Current action and preconditions to check: trajectory_clear

Your task: For each precondition in the list above, predict whether it will hold at this action.

Consider the current scene as observed from the mobile robot's camera, and analyze the predicted future states of all dynamic agents (e.g., people, animals, vehicles, or any moving entities) within the NEXT SECOND.

IMPORTANT: Only answer "very likely" if you are absolutely certain—based on strong, clear evidence—that a dynamic agent will violate the precondition in the predicted future state. Do NOT answer "very likely" for unlikely, ambiguous, or low-probability risks.

Ask yourself for each precondition: Is there a high probability, with clear and convincing evidence, that the predicted future states of any dynamic agent will interfere with the predicted future state of the currently executing action within the NEXT SECOND, causing that precondition to fail?

Assess the risk level based on these predictions. Use "likely" or "very likely" if motions create a clear risk of interference.

Use "neutral" or "improbable" if agents are nearby but their predicted paths are clearly diverging or non-conflicting.

Failure Risk Categories: "very improbable", "improbable", "neutral", "likely", "very likely"

Answer Format: Output ONLY the probability_of_failure value from these categories: "very improbable", "improbable", "neutral", "likely", "very likely"

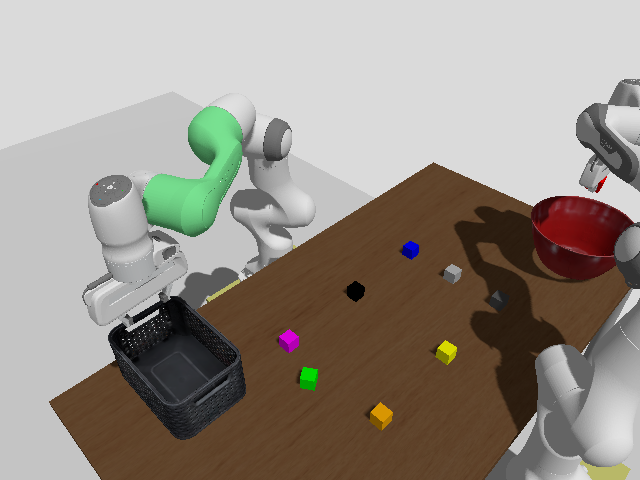

Answer: very improbable